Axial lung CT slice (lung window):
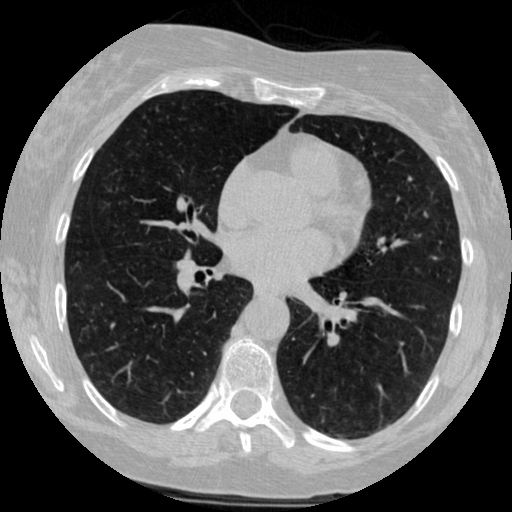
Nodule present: no